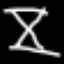
Label: hourglass